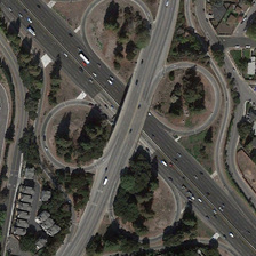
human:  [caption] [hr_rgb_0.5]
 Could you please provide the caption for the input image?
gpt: We can see trees in the four symmetrical loops of the overpass.

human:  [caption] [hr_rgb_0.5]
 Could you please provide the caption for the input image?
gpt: the viaduct is connected to the road by four symmetrical rings of ramps with trees in them .

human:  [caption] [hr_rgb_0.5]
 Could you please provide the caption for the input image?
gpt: We can see trees in the four symmetrical loops of the viaduct.

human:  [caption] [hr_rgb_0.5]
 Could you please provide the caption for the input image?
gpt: it is a wide viaduct spans the busy straight road with several lush trees nearby .

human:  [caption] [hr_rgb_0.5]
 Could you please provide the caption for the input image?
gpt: We can see the trees in the four symmetrical rings of the viaduct.